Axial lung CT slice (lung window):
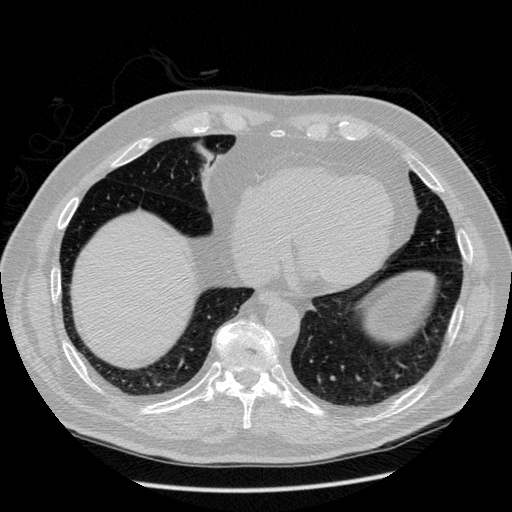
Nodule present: no